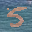
Label: 5